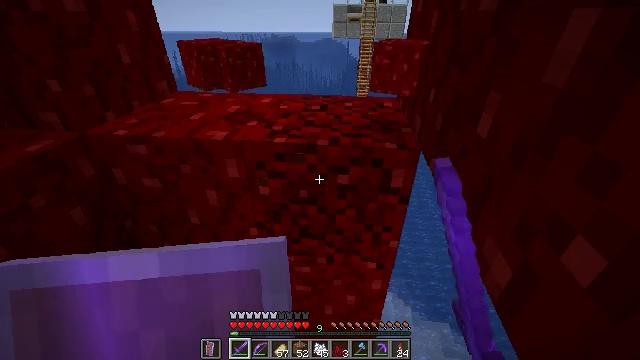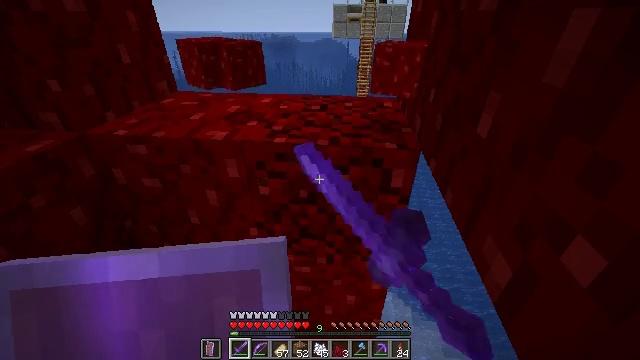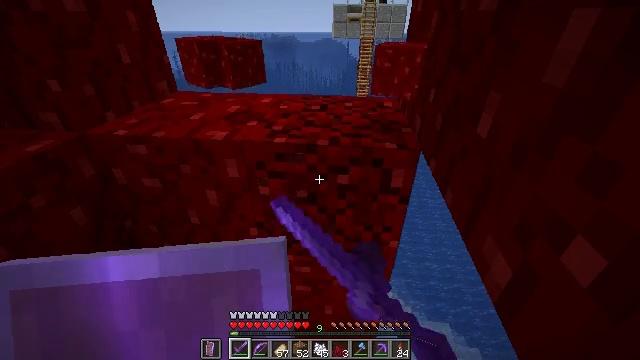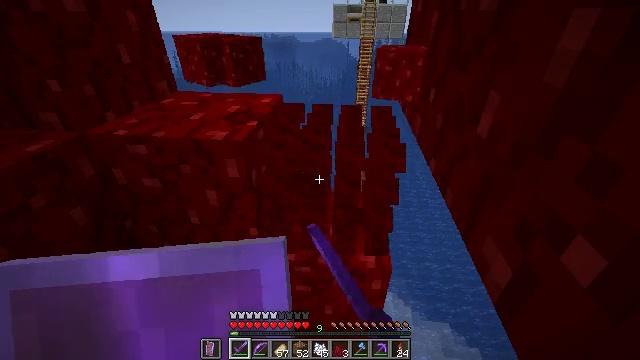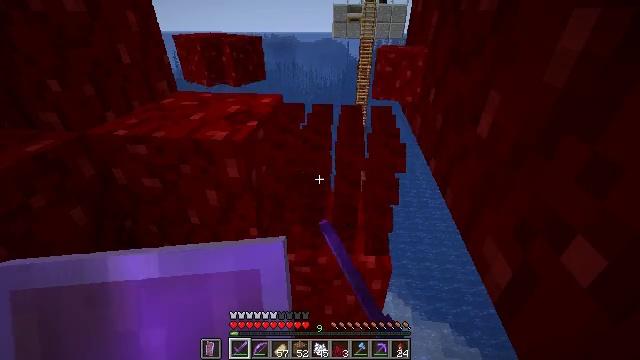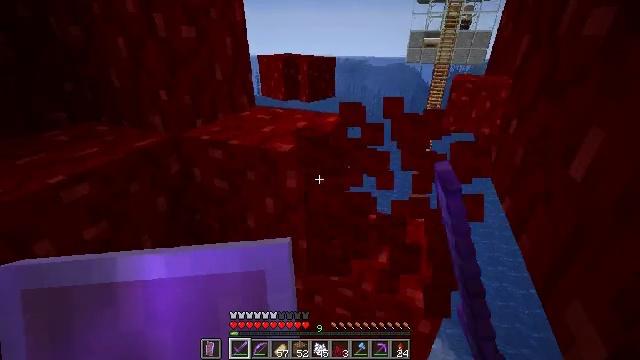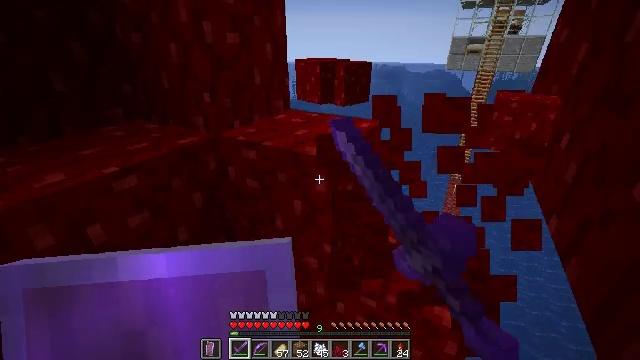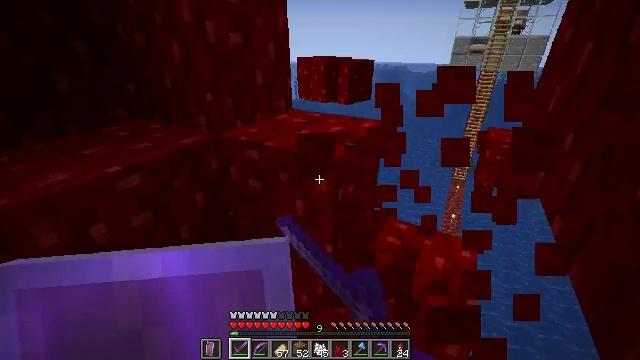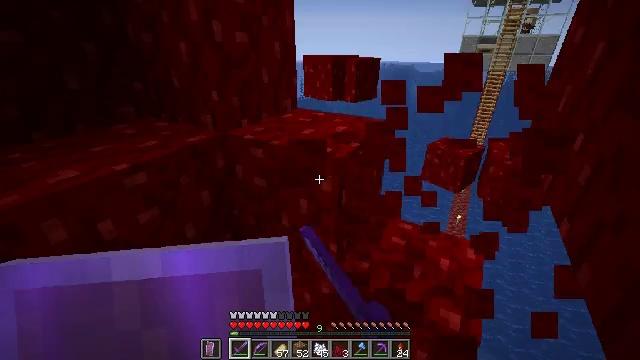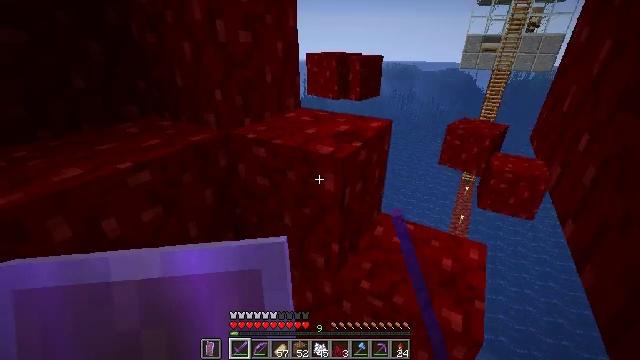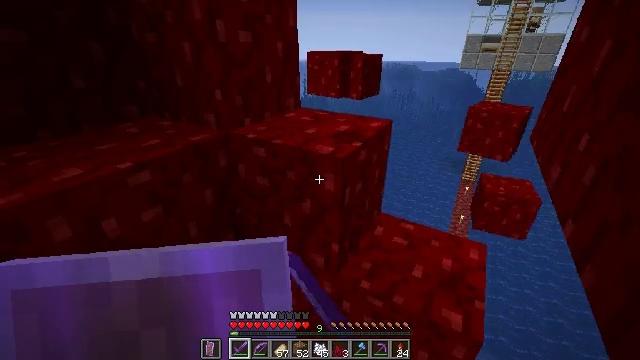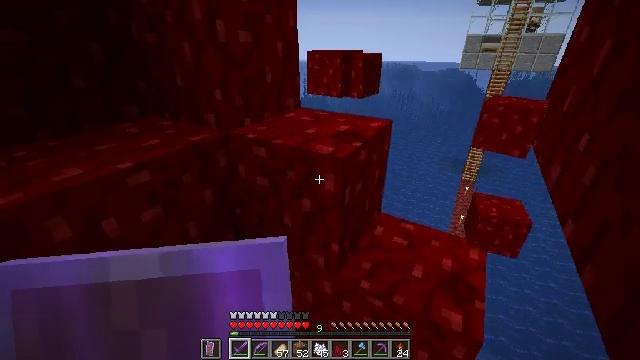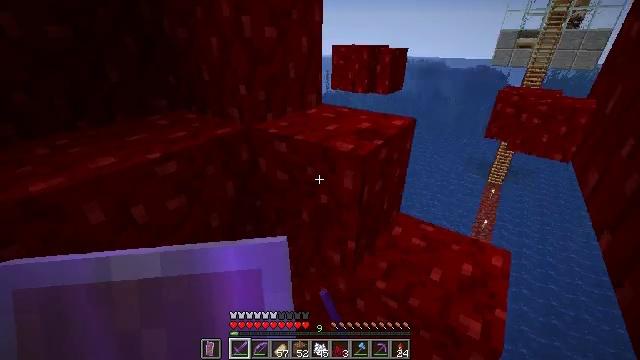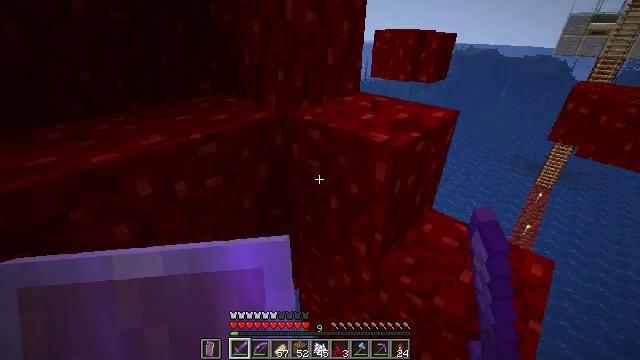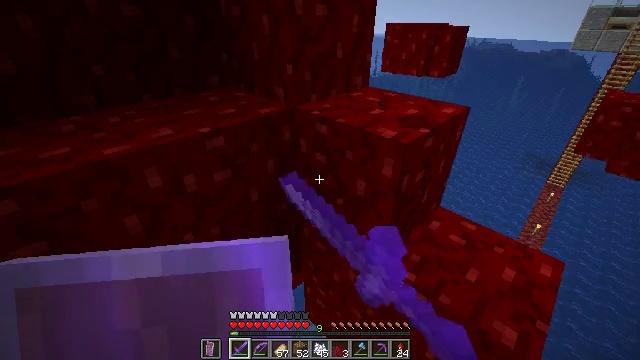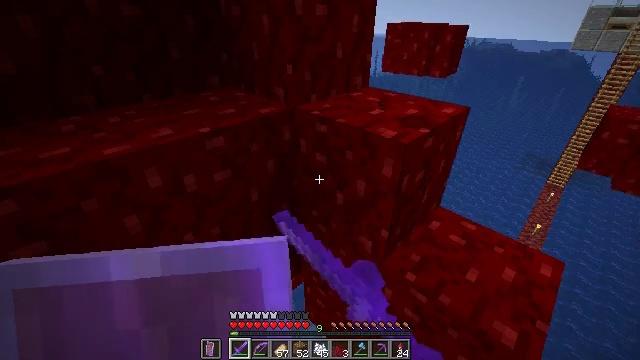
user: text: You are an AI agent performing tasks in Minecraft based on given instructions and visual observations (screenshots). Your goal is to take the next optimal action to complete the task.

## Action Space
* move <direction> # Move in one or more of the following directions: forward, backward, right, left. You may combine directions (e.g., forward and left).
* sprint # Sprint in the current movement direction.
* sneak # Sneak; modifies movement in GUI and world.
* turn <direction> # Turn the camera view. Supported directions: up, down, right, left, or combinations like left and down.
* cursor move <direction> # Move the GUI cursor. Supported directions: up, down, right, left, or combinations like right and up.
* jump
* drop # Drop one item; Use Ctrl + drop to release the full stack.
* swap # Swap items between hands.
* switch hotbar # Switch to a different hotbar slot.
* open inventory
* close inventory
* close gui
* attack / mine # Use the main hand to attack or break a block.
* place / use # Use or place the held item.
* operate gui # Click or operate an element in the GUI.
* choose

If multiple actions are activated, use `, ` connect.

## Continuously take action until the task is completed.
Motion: motion action
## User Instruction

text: Gather the nether wart block from a crimson forest.
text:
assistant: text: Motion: attack / mine
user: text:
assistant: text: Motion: attack / mine
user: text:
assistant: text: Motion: attack / mine
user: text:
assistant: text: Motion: attack / mine
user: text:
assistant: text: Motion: turn left and up, attack / mine
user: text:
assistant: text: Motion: turn left and up, attack / mine
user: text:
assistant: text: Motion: attack / mine
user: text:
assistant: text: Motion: turn left, attack / mine
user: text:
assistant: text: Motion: attack / mine
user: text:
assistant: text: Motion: attack / mine
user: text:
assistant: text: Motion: attack / mine
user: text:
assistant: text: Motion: turn left, attack / mine
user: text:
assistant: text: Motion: turn left and down, attack / mine
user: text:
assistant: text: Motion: turn left and down, attack / mine
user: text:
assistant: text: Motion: attack / mine
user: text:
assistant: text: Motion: attack / mine
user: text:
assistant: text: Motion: attack / mine
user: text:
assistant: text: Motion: attack / mine
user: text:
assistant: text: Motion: attack / mine
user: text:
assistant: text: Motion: attack / mine
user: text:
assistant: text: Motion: attack / mine
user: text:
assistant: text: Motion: attack / mine
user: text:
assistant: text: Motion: attack / mine
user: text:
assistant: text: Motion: attack / mine
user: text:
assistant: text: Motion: attack / mine
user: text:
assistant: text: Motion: attack / mine
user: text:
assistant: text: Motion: attack / mine
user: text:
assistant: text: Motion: attack / mine
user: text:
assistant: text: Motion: attack / mine
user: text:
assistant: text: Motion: attack / mine